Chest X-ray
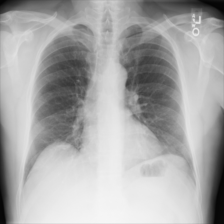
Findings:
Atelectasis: negative
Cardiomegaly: negative
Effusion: negative
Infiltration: negative
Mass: negative
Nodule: negative
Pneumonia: negative
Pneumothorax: negative
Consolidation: negative
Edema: negative
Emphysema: negative
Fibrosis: negative
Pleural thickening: negative
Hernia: negative